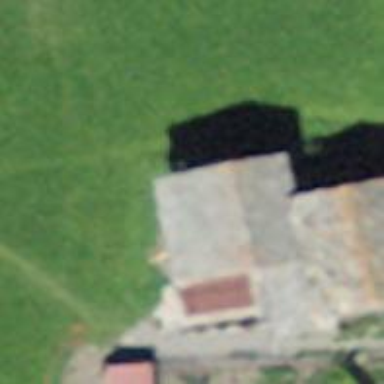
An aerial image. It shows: Barn.